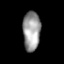
Tissue: prostate
Cell type: T cells
Senescence score: 0.709
Nuclear area (px): 677
Mean DAPI intensity: 154.436